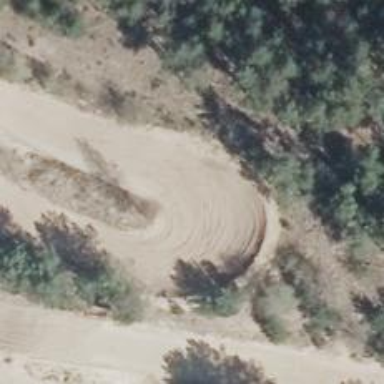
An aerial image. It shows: Sandy raceway designed for motocross sports.